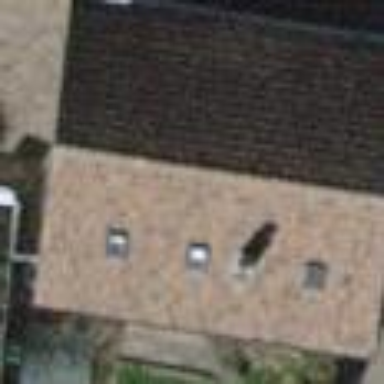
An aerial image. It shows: Building with gabled roof.